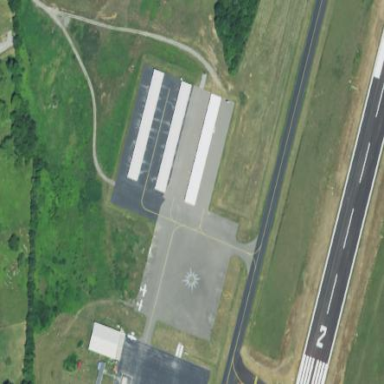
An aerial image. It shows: Apron at the airport.